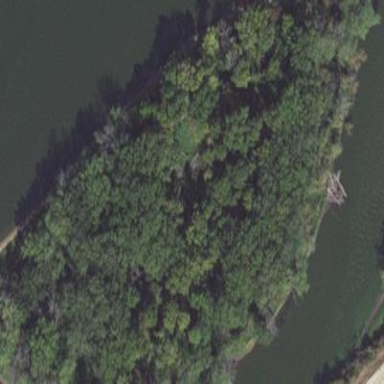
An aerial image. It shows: Deciduous broadleaved woodland.